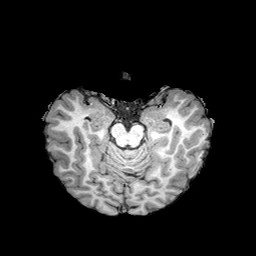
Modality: T1w
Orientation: coronal
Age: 24
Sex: female
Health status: healthy